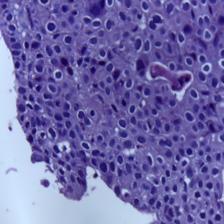
Diagnosis: OSCC